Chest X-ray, PA view. Patient: 41 years old, sex M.
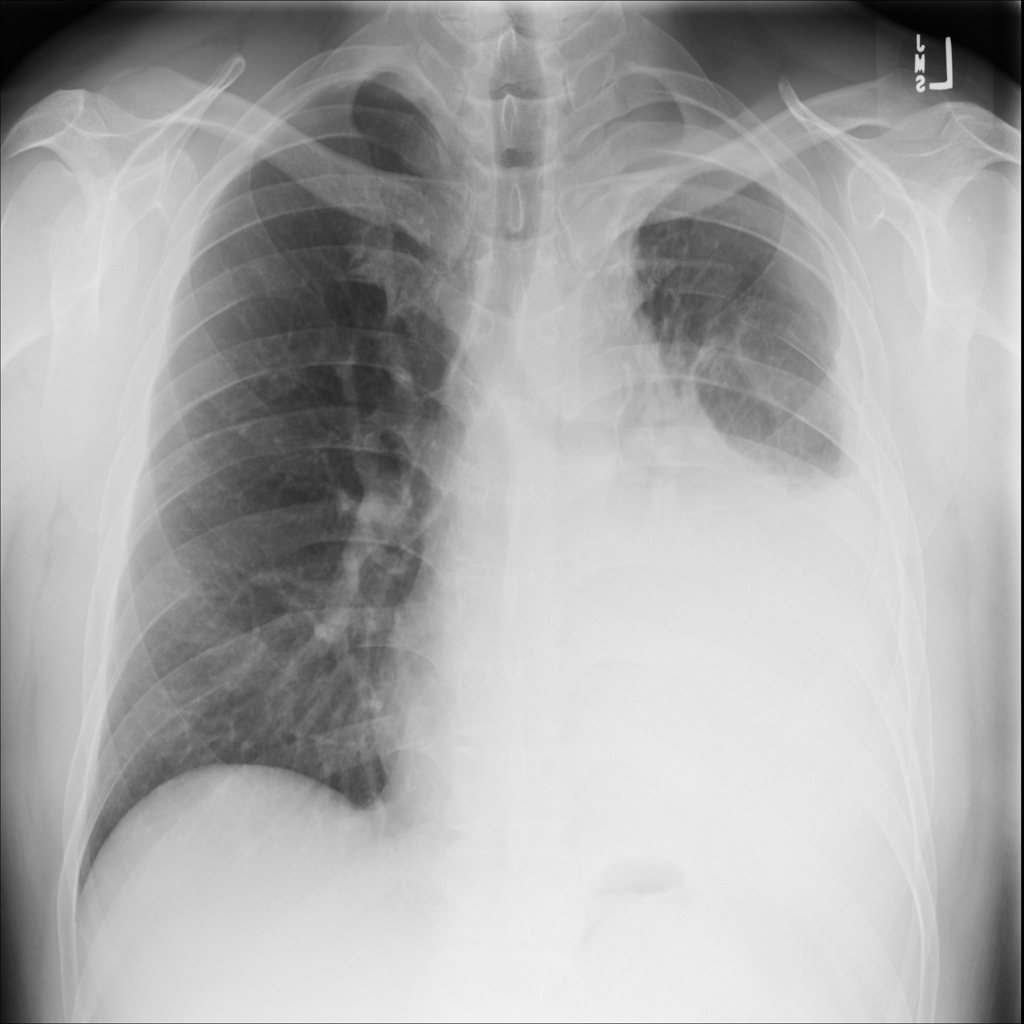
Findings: No Finding